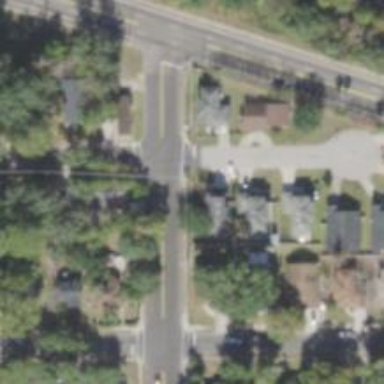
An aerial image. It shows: Unmarked crossing on the road.